The picture encodes a bearing's raw vibration samples as pixel intensities in a 2-D grid. Diagnose the bearing from this image, choosing from: normal, inner_race, outer_race, ball.
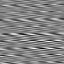
Answer: outer_race